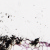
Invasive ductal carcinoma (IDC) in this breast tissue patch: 0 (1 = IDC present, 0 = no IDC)